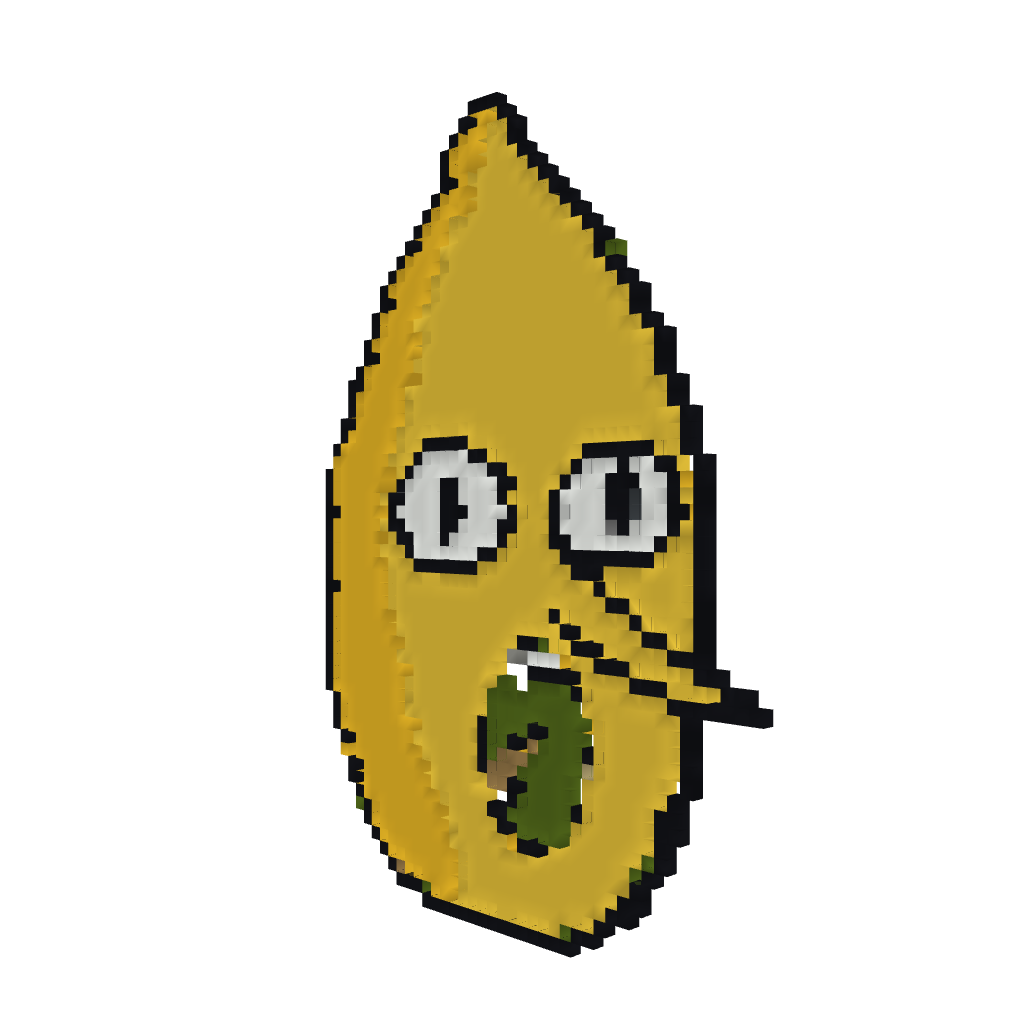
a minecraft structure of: Lemongrab Head (Adventure Time)